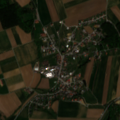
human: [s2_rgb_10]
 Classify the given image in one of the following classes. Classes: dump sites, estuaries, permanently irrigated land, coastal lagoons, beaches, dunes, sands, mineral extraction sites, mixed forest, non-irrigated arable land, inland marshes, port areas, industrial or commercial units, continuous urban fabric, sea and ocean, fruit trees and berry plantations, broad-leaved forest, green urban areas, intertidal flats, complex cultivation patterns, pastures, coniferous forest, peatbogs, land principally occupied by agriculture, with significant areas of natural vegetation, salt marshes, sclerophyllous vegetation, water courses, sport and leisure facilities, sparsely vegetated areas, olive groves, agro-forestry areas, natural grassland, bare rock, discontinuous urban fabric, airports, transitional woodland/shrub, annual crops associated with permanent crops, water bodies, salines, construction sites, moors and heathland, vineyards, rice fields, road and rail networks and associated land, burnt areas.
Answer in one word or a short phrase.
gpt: discontinuous urban fabric, non-irrigated arable land, mixed forest